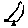
Label: bird